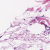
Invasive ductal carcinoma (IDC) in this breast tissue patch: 0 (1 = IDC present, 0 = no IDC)